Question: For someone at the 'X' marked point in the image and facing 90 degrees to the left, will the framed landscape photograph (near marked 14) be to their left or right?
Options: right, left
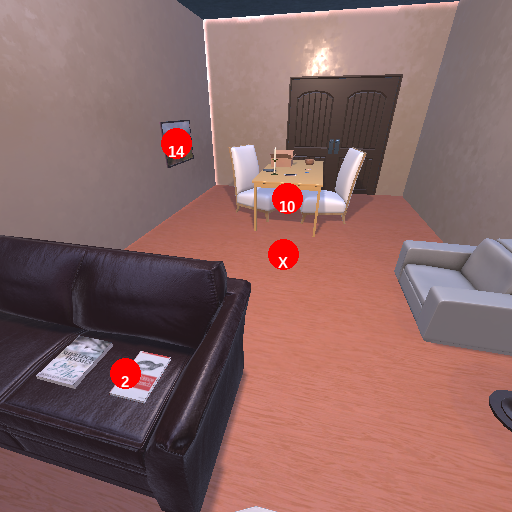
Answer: right